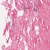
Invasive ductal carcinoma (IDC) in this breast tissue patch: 0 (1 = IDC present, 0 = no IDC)